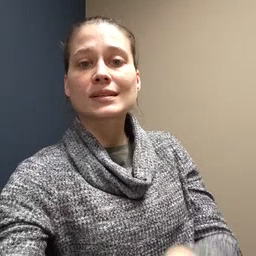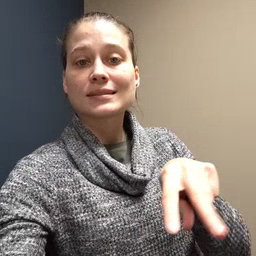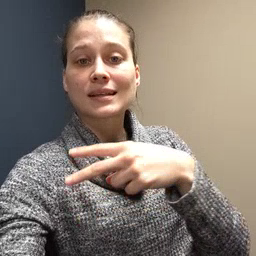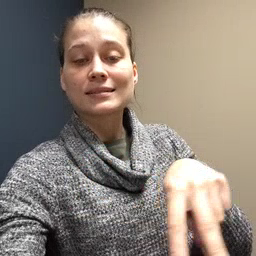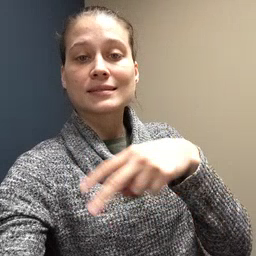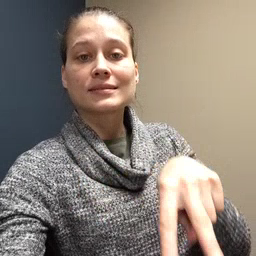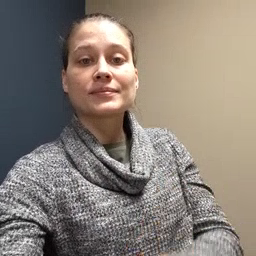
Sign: dance